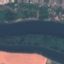
Land use / land cover class: River